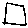
Label: square